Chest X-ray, PA view. Patient: 42 years old, sex F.
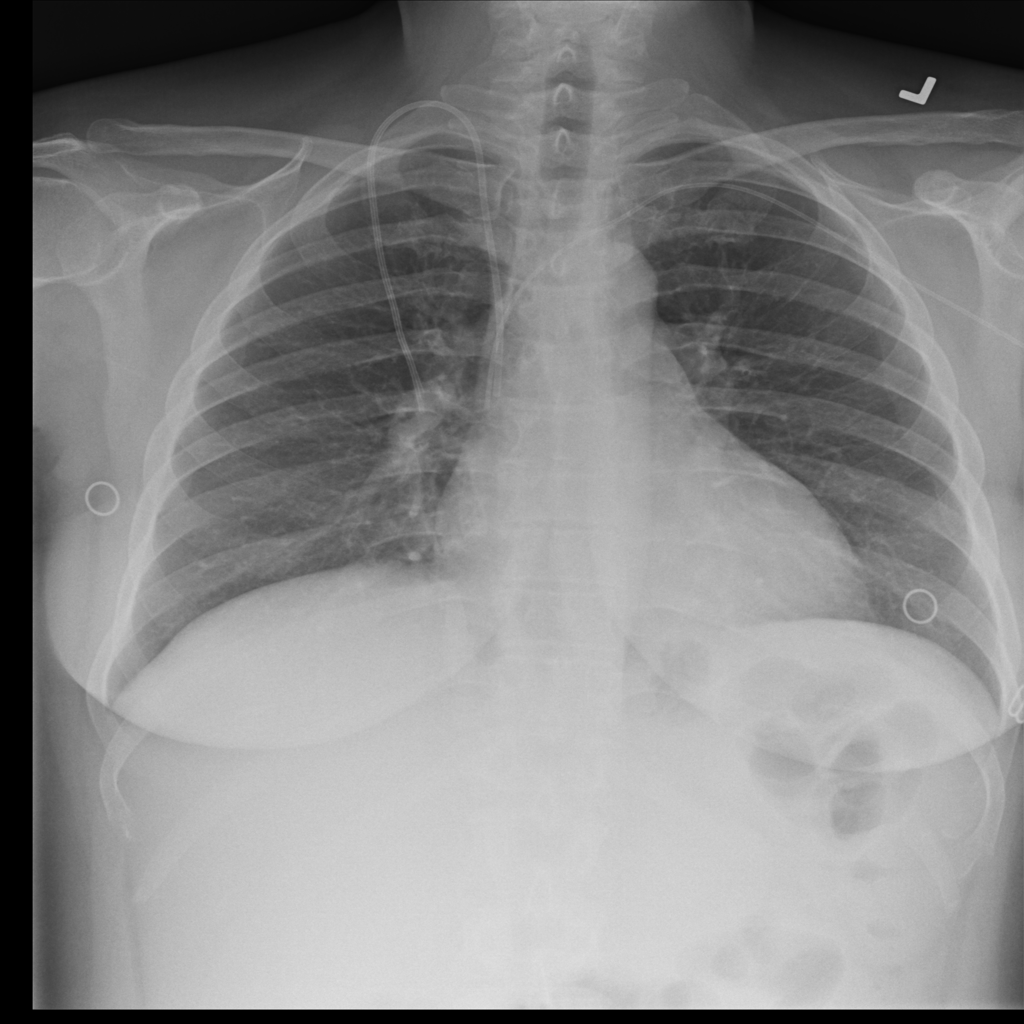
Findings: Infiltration